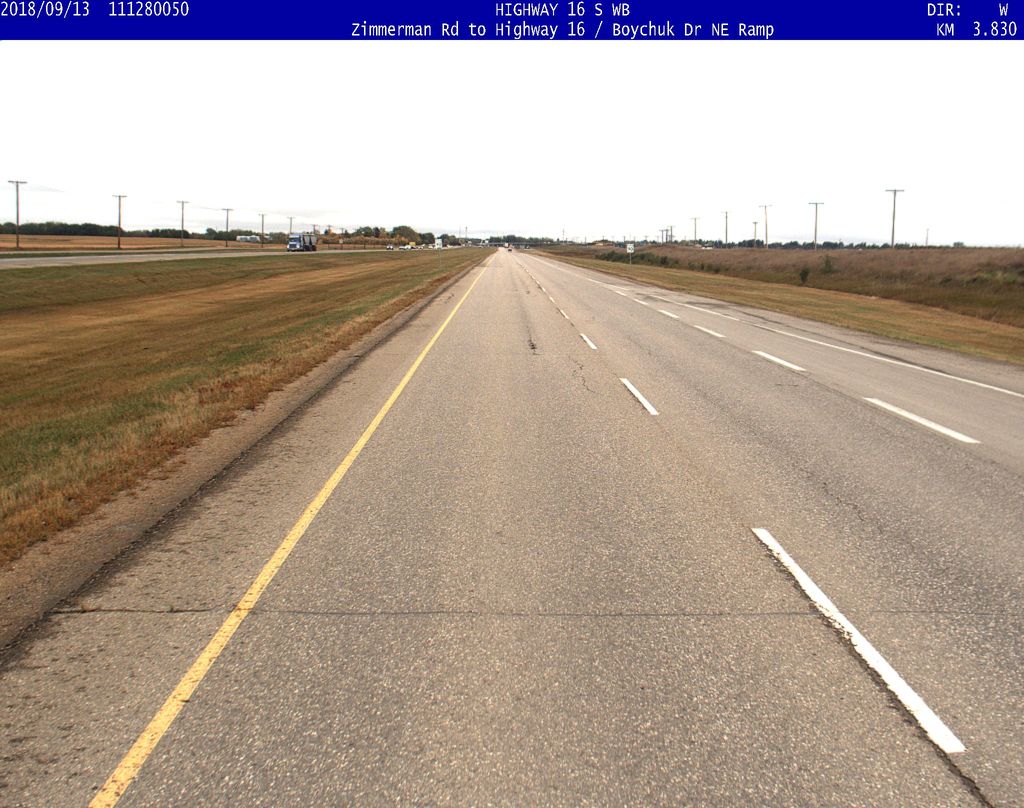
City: saskatoon